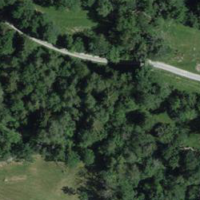
EUNIS habitat code: 44
Species observed at this site:
Salvia glutinosa